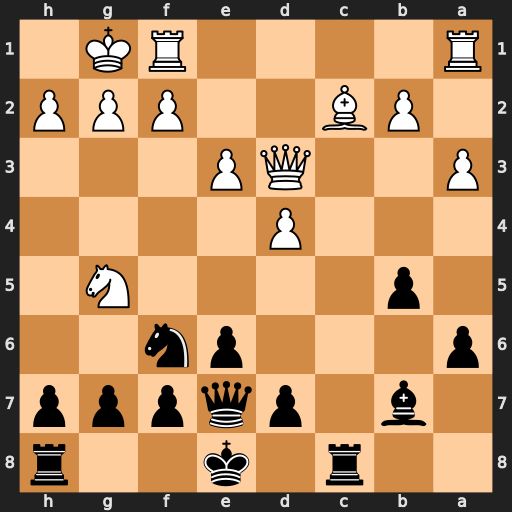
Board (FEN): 2r1k2r/1b1pqppp/p3pn2/1p4N1/3P4/P2QP3/1PB2PPP/R4RK1
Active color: b
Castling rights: k
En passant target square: -
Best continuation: h6 Nf3 Be4 Qxe4 Nxe4